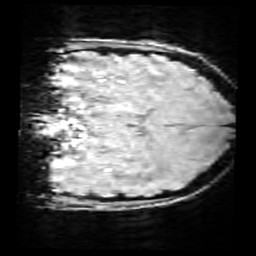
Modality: SWI
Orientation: coronal
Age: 10
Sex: female
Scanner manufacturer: siemens
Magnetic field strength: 3 T
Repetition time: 0.027 s
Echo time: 0.02 s